Question: I'm trying to position two lines of text next to a single word like "Monday" with just html and css similar to what you see in the screenshot below.

In the final product the two lines that currently say "hi" and "blah" will be replaced with a little bit of text and input fields. The screenshot version was accomplished with the following code:
'''
<!DOCTYPE html PUBLIC "-//W3C//DTD XHTML 1.0 Transitional//EN" "http://www.w3.org/TR/xhtml1/DTD/xhtml1-transitional.dtd">
<html xmlns="http://www.w3.org/1999/xhtml">
<head>
<meta http-equiv="Content-Type" content="text/html; charset=utf-8" />
<title>Untitled Document</title>
<style type="text/css">
<!--
body {
font:12pt Arial, Helvetica, sans-serif;
}
dl, dd, dt {
margin:0px;
padding:0px;
}
dl {
clear:both;
}
dt {
float:left;
font-size:2.75em;
color:#ccc;
letter-spacing:-7px;
margin-right:10px;
}
-->
</style>
</head>
<body>
<dl>
<dt>MONDAY</dt>
<dd>hi</dd>
<dd>blah</dd>
</dl>
<dl>
<dt>WEDNESDAY</dt>
<dd>hi</dd>
<dd>blah</dd>
</dl>
</body>
</html>
'''
I'd like it so that everything is vertically aligned nicely... i.e. the top of the top line is aligned with the top of the word "Monday" and the bottom of the bottom line is aligned with the bottom of the word "Monday." I don't think using definition lists is going to be very versatile or the proper way of accomplishing this look. Any suggestions on how to do this? I'd rather stay away from images just so that everything looks nice if someone scales up the page... but throw all your thoughts out there. Thanks.
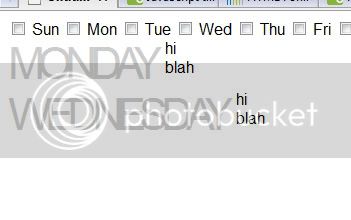
Answer: You want something along the lines of what I have here. You're going to have to experiment for pixel-perfection. The reason I don't use a definition list is that you can't manipulate both definitions as a block, which this relies on. The key element here is setting line-height manually. The exact markup here isn't important, but this is one way it can be done.
'''
<h2>MONDAY</h2>
<ul>
<li>hi</li>
<li>blah</li>
</ul>
* {
margin: 0;
padding: 0;
}
body {
padding: 100px 0 0 100px;
}
h2 {
font: 40px sans;
width: 200px;
line-height: 36px;
float: left;
}
ul {
height: 40px;
float: left;
list-style-type: none;
margin-top: -2px;
}
li {
font: 16px sans;
line-height: 16px;
margin-top: 2px;
}
'''
(Another property that may be useful is <URL>, which could be used to position the text within the text line rather than shrinking the text line to fit the text.
Also note that the physical text is going to look smaller than the text height you set because you need to factor in descenders--the parts of letters that go below the text line, like lowercase g's, p's, y's, etc., which is why you'll need to play with the exact pixel amounts if you change text size. Things may also vary between fonts--you'll want one that's well supported cross-platform to get good results on all platforms.)